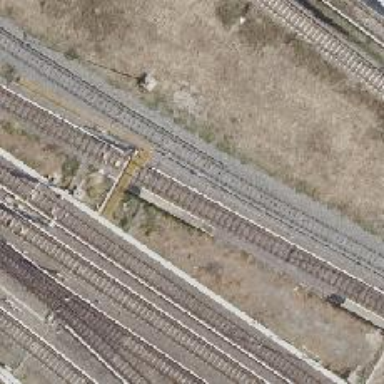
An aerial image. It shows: Yard with bottom electrified rail.